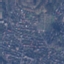
Label: Residential